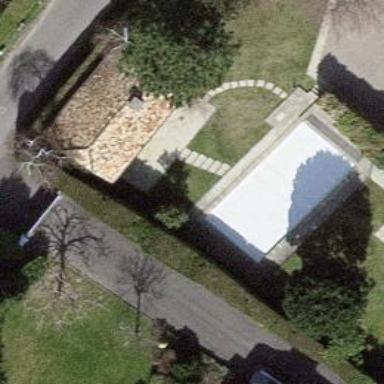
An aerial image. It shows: Swimming pool located in leisure land.